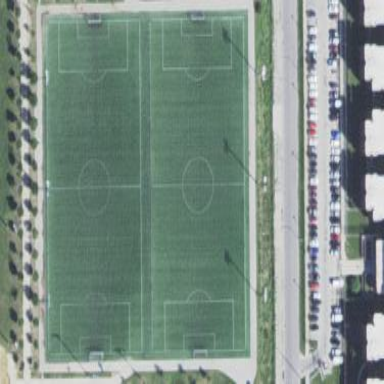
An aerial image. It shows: Soccer pitch for outdoor sports and leisure activities.